Question: This should be a really easy question, but I wanted to make sure it was done right where I'm not a SQL guy. We need to turn all of the patients with a security level of 1 to 2. All patients who are not at 1 are currently at 2. Thanks and sorry for asking such a simple question. SQL Server 2005.
'''
select
patient_id,
security_level
from patient
where security_level = '1'
'''

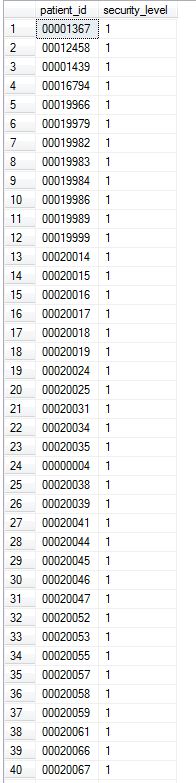
Answer: <URL>
'''
update patient set security_level = '2'
where security_level = '1';
'''
Above will update the 'entire' patient table, and set the security level to 2 (where it initially was 1).